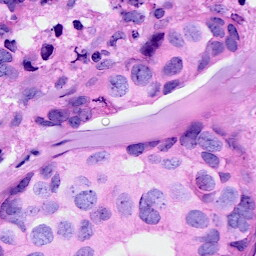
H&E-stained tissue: Breast